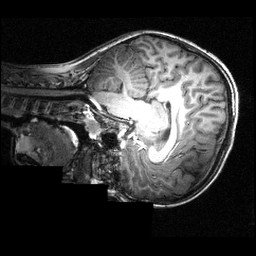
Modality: T1w
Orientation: sagittal
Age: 12
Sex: male
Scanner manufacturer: siemens
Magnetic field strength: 3.951 T
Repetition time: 1.5 s
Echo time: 0.00335 s